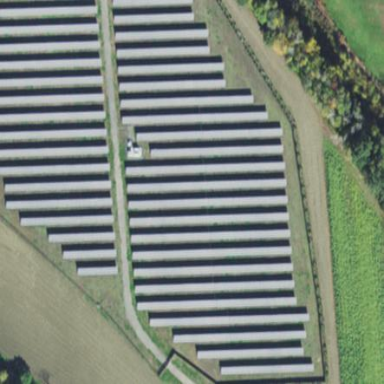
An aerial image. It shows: Solar power plant with photovoltaic technology. The plant generates electricity and is surrounded by fence.